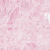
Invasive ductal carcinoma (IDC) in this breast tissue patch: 0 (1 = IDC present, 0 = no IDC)